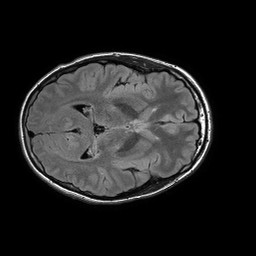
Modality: FLAIR
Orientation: axial
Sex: female
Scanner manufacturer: philips
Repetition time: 11 s
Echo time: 0.125 s